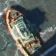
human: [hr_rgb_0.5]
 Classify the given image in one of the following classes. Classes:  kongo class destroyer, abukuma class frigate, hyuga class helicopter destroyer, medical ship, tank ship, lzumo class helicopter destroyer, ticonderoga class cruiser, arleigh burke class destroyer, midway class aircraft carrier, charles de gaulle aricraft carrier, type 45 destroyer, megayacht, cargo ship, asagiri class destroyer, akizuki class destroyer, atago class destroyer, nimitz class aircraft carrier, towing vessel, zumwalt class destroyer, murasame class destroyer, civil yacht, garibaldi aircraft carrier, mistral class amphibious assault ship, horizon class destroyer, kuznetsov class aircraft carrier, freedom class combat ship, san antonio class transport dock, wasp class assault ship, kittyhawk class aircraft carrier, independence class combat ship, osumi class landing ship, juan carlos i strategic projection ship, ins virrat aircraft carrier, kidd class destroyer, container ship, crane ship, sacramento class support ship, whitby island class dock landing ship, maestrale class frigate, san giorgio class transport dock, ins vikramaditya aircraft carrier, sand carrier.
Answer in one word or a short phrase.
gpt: Towing vessel